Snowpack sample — Snodgrass Mountain, Crested Butte, Colorado (2/4/25, 12:06 PM MST)
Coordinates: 38.923, -106.968
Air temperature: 35 °F
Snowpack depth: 80 cm
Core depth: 30 cm
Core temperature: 35.6 °F
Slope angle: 14°, slope face: 78°
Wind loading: low
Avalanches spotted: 0
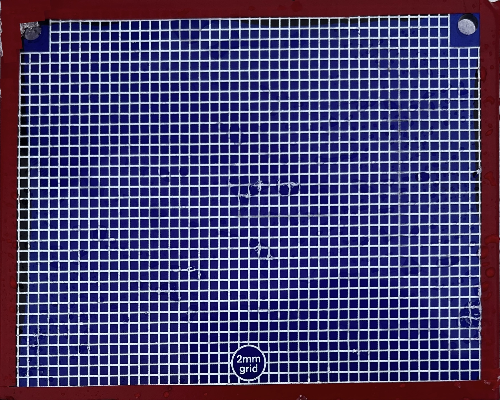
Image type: profile
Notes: No avalanches nearby, unusually warm weather for the last month reported by residents, Collected 25 yards from treeline